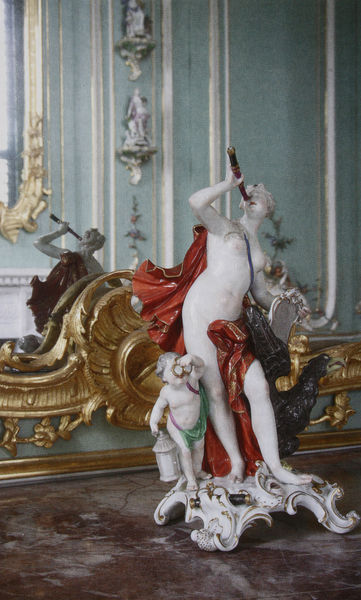
Titel: Das Gesicht
Künstler: Johann Friedrich Eberlein
Standort: Calden
Institution: Schloss Wilhelmsthal
Schlagwörter: akt, blau, fuß, körper, mann, nackt, umhang, weiß, grün, brust, busen, frau, hell, kleid, lampe, laterne, marmor, raum, schwarz, türkis, zimmer, rot, schloss, tuch, ornament, wand, barock, rahmen, sehen, sockel, horn, instrument, spiegel, spiegelung, wind, boden, figur, gewand, gold, interieur, mantel, stoff, innen, kind, klassizismus, mutter, musik, rokoko, engel, keramik, putte, putto, skulptur, statue, hellblau, bein, brüste, spiegelbild, violett, saal, figuren, dekoration, bordüre, weiblich, detail, riemen, dekor, ornamente, verzierung, muse, stuck, tasse, kontrapost, laken, nackte, plastik, platte, podest, bemalt, halle, foto, fotografie, photographie, umgang, porzellan, münchen, brille, tasche, kranz, mythologie, jagd, photo, flöte, nippes, farbfoto, pan, venus, fernrohr, basis, konvex, rabe, gips, kitsch, porzelan, posaune, nymphenburg, fotographie, tunika, köcher, blasen, musikerin, diana, jagdt, mamor, armor, rohr, schamtuch, rocaille, trompete, rotes gewand, roccaille, butten, contrapost, fläte, tischdekor, lampoe, stuck+